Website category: restaurant
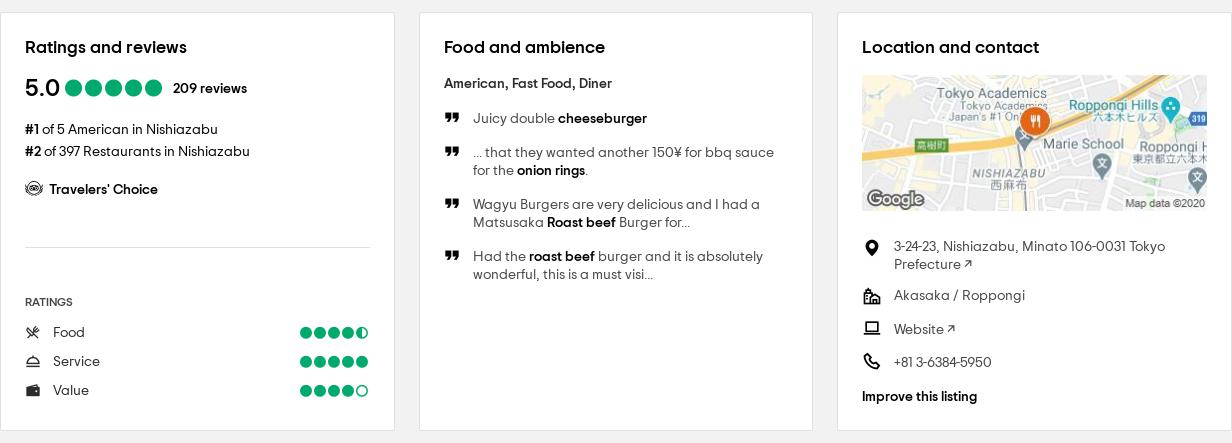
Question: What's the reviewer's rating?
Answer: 5.0

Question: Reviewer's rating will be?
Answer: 5.0

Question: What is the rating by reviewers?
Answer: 5.0

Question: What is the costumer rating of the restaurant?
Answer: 5.0

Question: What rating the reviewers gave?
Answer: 5.0

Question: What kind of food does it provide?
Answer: American, Fast Food, Diner

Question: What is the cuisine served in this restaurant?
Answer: American, Fast Food, Diner

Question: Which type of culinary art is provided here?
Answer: American, Fast Food, Diner

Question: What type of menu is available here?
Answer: American, Fast Food, Diner

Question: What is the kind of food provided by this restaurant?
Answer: American, Fast Food, Diner

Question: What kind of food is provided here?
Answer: American, Fast Food, Diner

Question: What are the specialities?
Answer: American, Fast Food, Diner

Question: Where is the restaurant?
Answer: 3-24-23, Nishiazabu, Minato 106-0031 Tokyo Prefecture

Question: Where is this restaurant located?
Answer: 3-24-23, Nishiazabu, Minato 106-0031 Tokyo Prefecture

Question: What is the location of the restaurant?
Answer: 3-24-23, Nishiazabu, Minato 106-0031 Tokyo Prefecture

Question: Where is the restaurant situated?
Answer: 3-24-23, Nishiazabu, Minato 106-0031 Tokyo Prefecture

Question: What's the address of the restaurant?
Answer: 3-24-23, Nishiazabu, Minato 106-0031 Tokyo Prefecture

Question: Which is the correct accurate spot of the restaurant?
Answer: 3-24-23, Nishiazabu, Minato 106-0031 Tokyo Prefecture

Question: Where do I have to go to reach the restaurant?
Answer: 3-24-23, Nishiazabu, Minato 106-0031 Tokyo Prefecture

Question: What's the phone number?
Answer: +81 3-6384-5950

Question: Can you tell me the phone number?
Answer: +81 3-6384-5950

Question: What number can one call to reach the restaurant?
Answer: +81 3-6384-5950

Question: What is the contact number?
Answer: +81 3-6384-5950

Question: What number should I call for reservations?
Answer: +81 3-6384-5950

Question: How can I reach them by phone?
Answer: +81 3-6384-5950